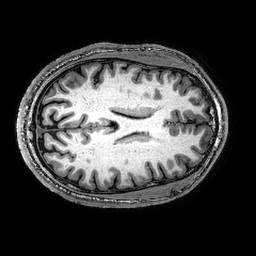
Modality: T1w
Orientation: axial
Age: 22
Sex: male
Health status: healthy
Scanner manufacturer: philips
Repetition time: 0.008303 s
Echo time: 0.00383 s